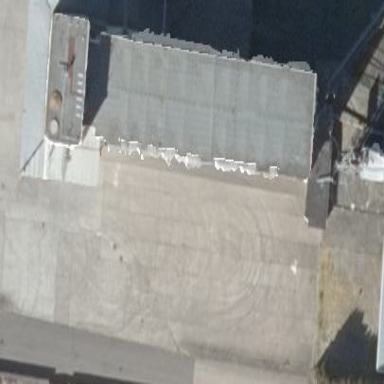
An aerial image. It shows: Building that serves as silo.